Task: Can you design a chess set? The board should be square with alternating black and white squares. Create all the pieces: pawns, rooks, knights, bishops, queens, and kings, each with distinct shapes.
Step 1820:
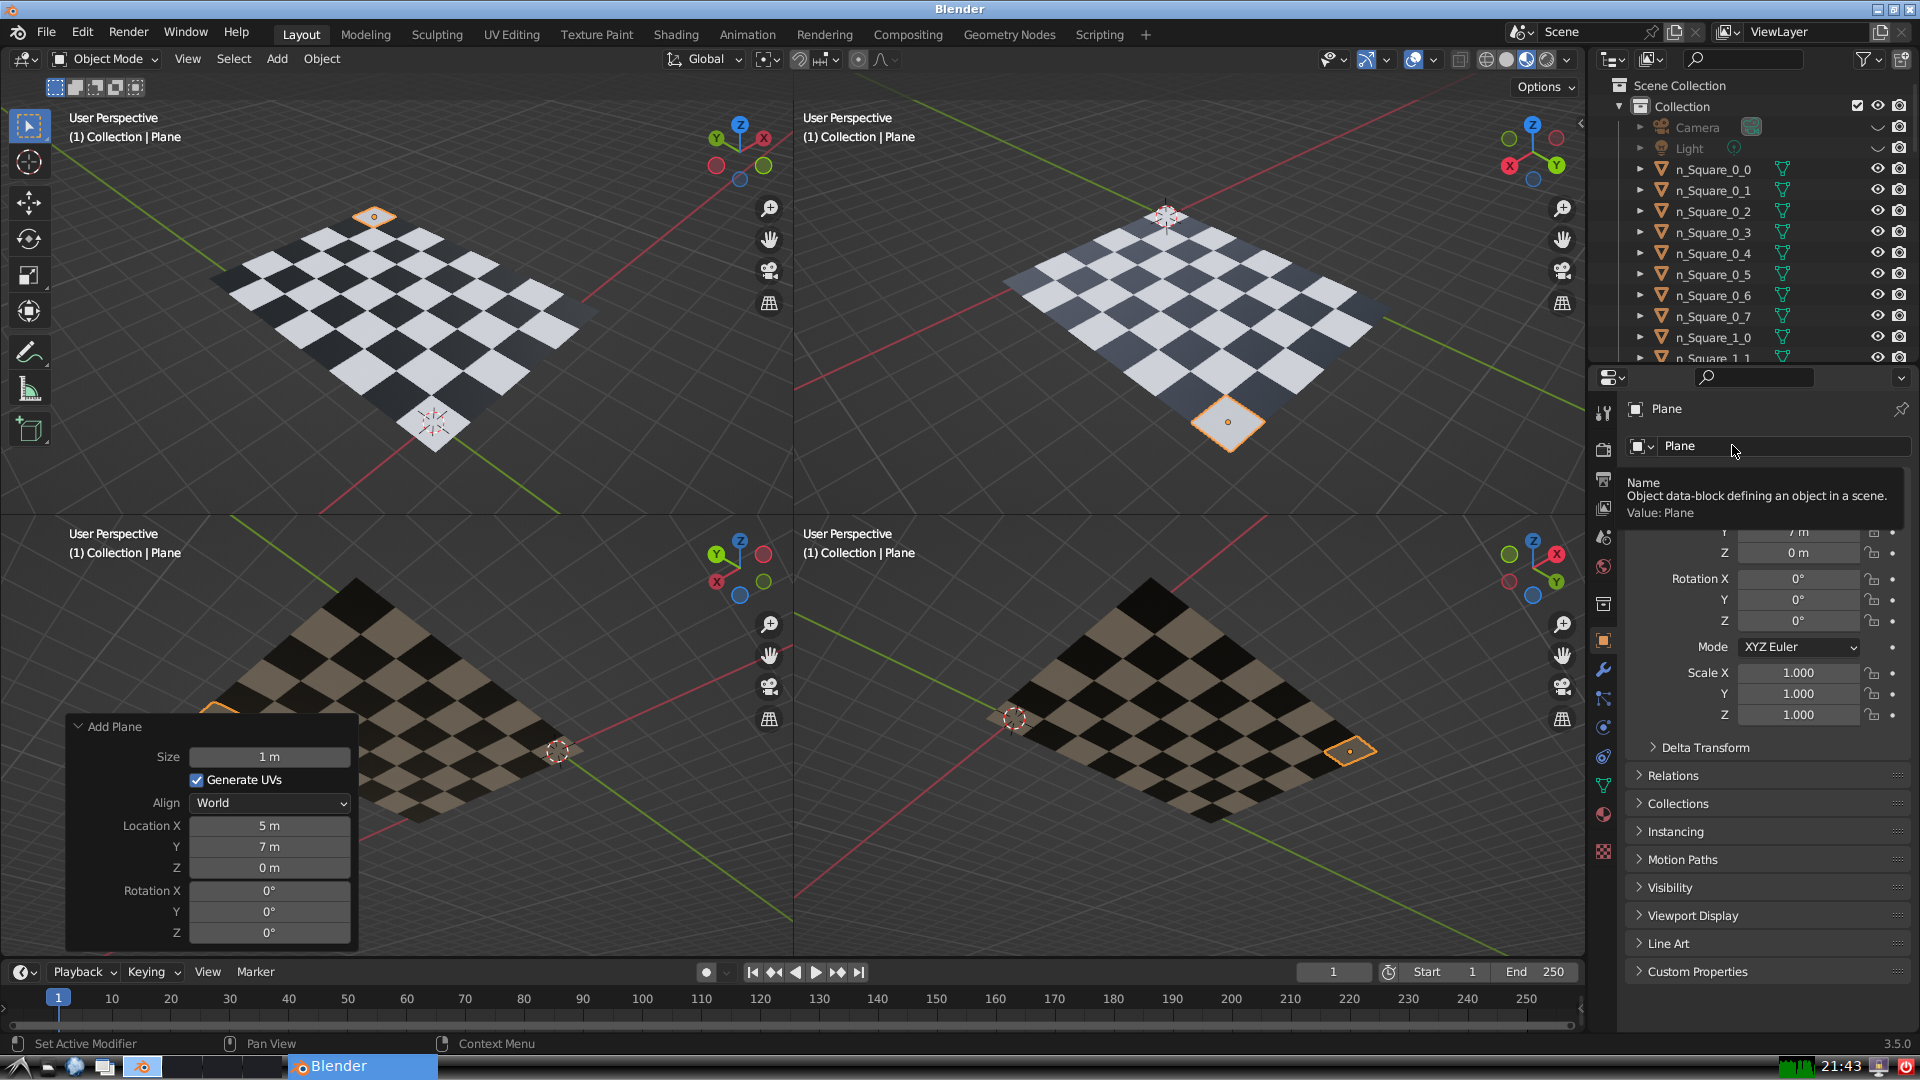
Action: click: no